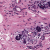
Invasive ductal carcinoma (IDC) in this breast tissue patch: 0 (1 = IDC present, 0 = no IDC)